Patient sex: F
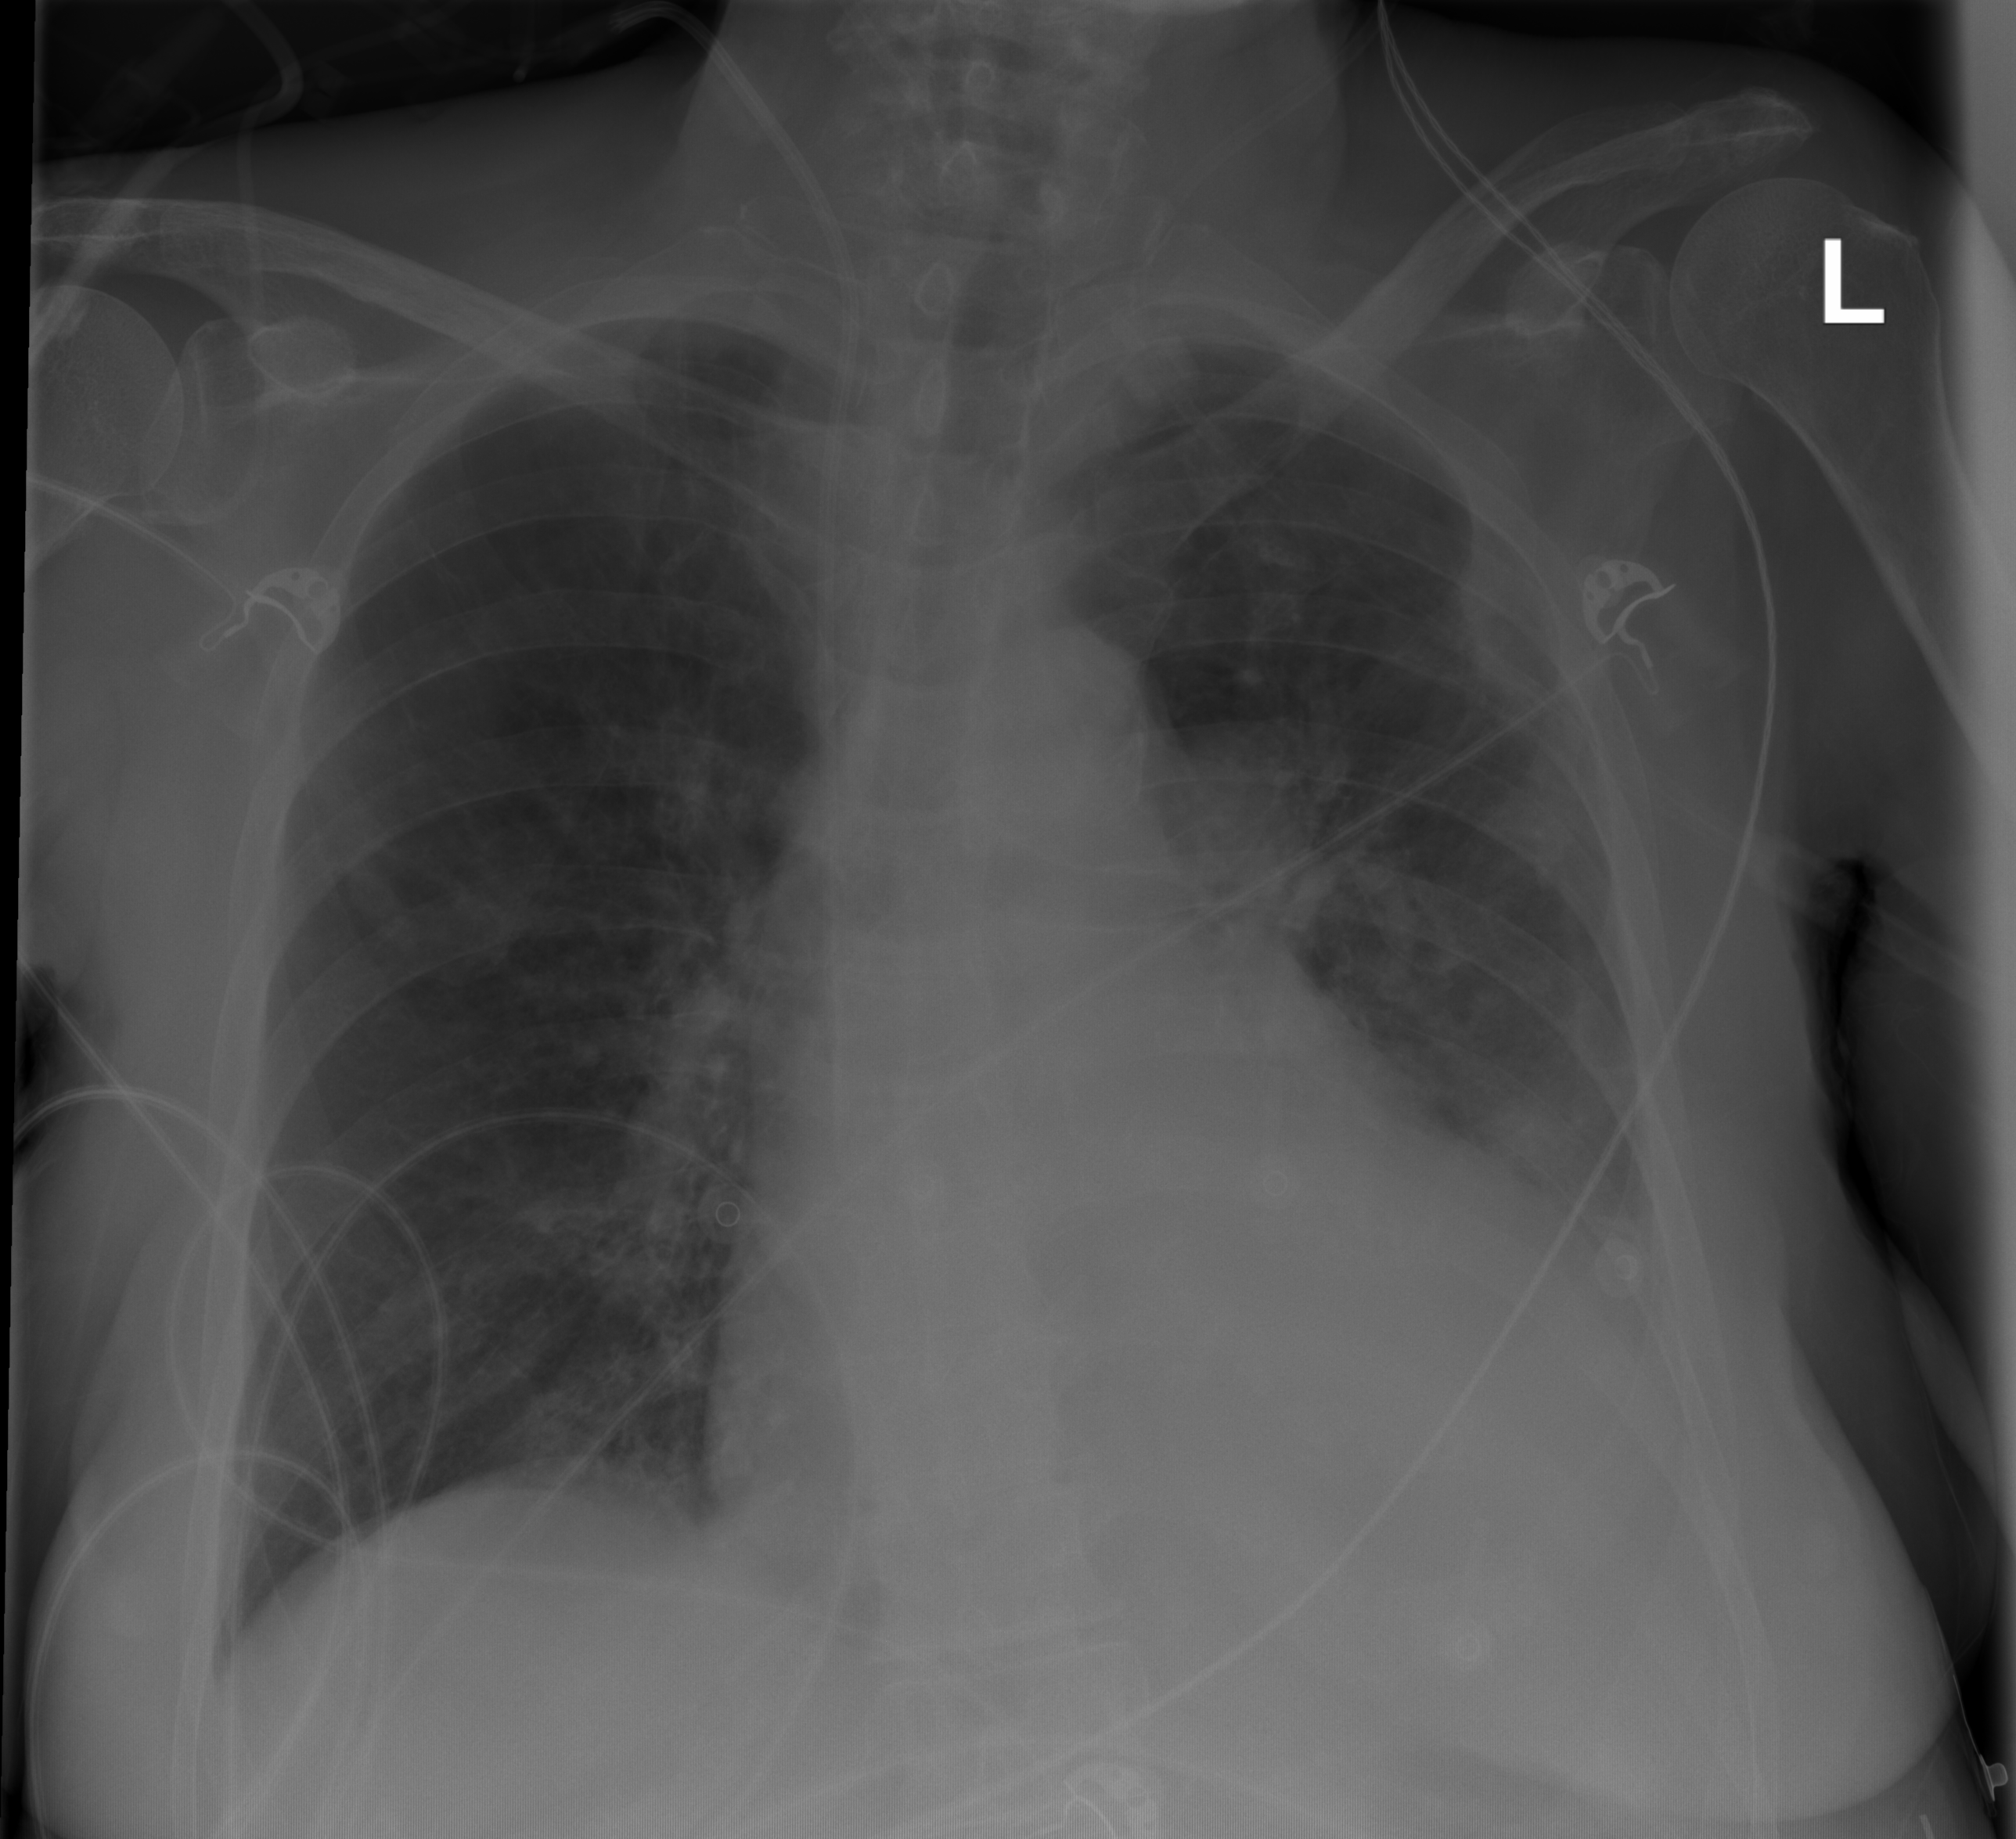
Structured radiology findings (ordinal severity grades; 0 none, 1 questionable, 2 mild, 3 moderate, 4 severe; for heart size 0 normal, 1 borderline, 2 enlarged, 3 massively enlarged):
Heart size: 2
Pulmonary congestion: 0
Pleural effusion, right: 0
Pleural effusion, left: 2
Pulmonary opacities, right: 1
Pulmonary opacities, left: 1
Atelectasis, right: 0
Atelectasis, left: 2